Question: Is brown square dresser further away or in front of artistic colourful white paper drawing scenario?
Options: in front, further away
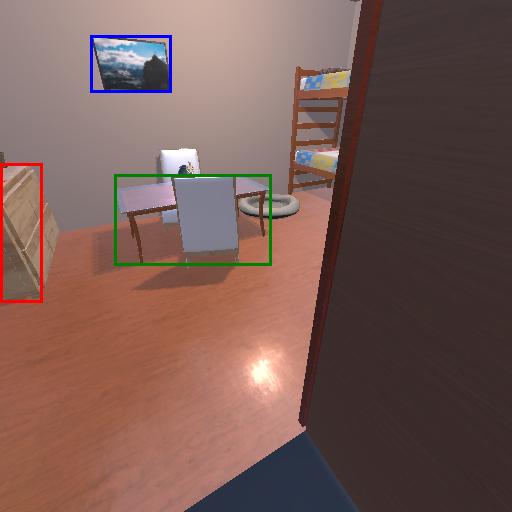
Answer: in front